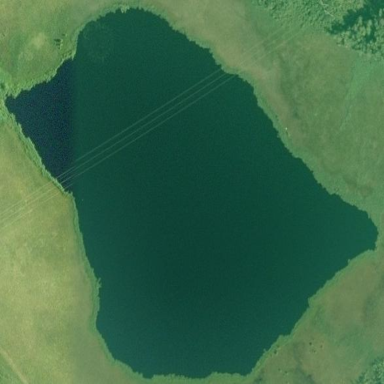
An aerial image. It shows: Pond surrounded by natural water.